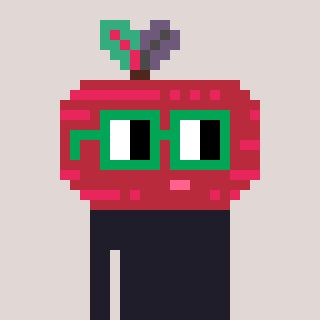
a pixel art character with square green glasses, a beet-shaped head and a gold-colored body on a warm background